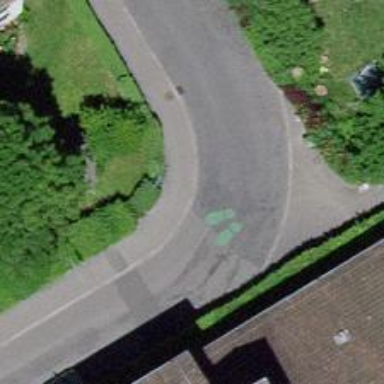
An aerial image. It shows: Kerb serving as barrier.